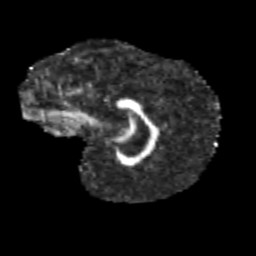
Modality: FA
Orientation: sagittal
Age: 12
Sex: male
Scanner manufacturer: siemens
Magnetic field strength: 3 T
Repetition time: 3.8 s
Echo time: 0.07 s